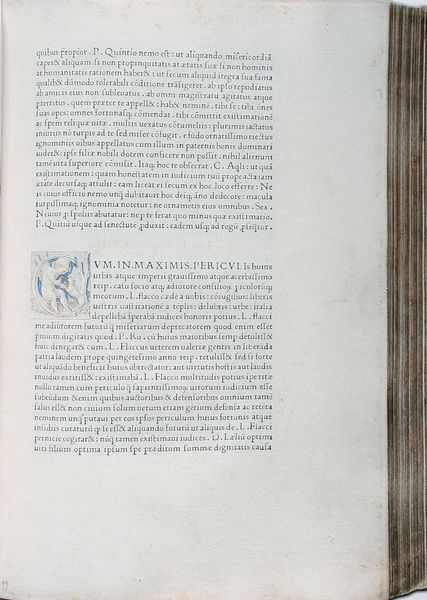
Titel: "Orationes" von Marcus Tullius Cicero
Standort: Trient
Institution: Biblioteca Communale
Schlagwörter: blau, weiß, ausschnitt, braun, bunt, grau, schwarz, zeichnung, ornament, bibel, geschichte, bild, gold, kind, blatt, renaissance, engel, putto, schrift, papier, spalten, rand, französisch, blue, white, black, old, detail, inschrift, lesen, verzierung, decorative, picture, print, junge, foto, fotografie, wei, buch, druck, schnitt, druckgrafik, initialen, seite, gefahr, illustration, text, buchstabe, initiale, schriftbild, buchdruck, buchseite, verziert, pergament, foliant, goldschnitt, seiten, angel, greek, roman, mittelalter, child, bibliothek, zeilen, absatz, paper, block, amor, dog, french, writing, typografie, letter, lettern, altdeutsch, handschrift, römisch, cherub, cupid, person, zwischenraum, zeile, enfant, cat, latein, lateinisch, dessin, latin, kapitälchen, maximus, quelle, abstand, initial, ange, book, buchmalerei, druckschrift, anfangsbuchstabe, moyen age, majuskel, blocksatz, codex, script, versalien, grec, enluminure, dieu, sprache, jesus, minuskel, photo, zwischenzeilen, folio, bible, page, livre, antiqua, age, scan, iniziale, texte, maximilan, library, seie, roman numerals, volume, words, recto, droit, satzspiegel, manuscript, ancien, marge, buchausschnitt, capitale, capitales, feuillet, graphisme, incipit, initialie, lateinische sprache, lettrines, manuscrit, pericvi, imprimerie, printed, capital, agneau, leteinisch, tome, image, c, leitein, cum, marginale, parchemin, font, language, corvinus, alphabet, typography, mots, type, zeiel, zei,e, größte gefahr, bok, fol, fol., caligraphie, archive, novel, paragraphe, moyen, paragrapges, paragraphes, lettrine, phrases, majuscules, paragraph, numerals, xv, incunable, ild, letrine, norme, vieux francais, velin, xiii, bilble, itallian, abookgr, maximis, anfang